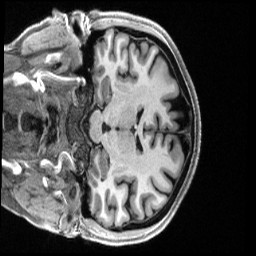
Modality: T1w
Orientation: coronal
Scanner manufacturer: siemens
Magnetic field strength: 3 T
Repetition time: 2.5 s
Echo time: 0.00231 s